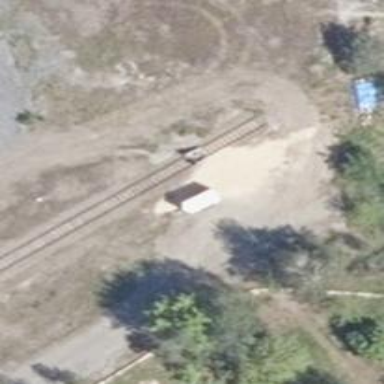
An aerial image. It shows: Railway spur service on embankment.